Field crop: tomato
Growth stage: 1
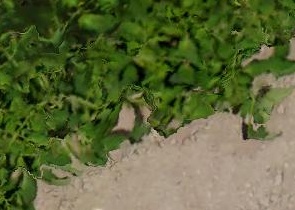
Species: tomato